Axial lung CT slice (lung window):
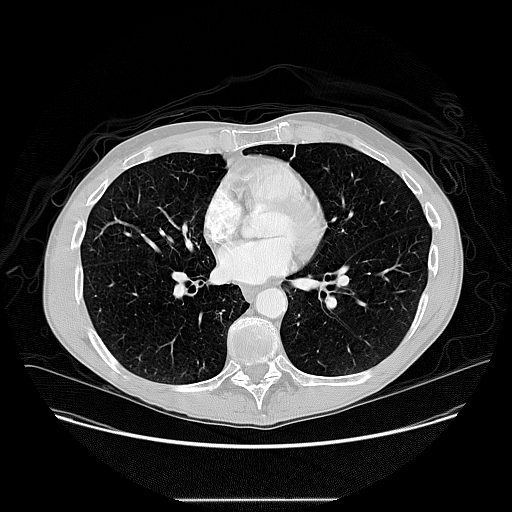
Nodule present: no